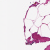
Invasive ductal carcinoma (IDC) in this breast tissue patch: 0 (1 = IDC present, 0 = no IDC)